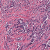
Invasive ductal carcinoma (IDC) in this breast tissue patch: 1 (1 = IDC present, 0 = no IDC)